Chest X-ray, AP view. Patient: 41 years old, sex M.
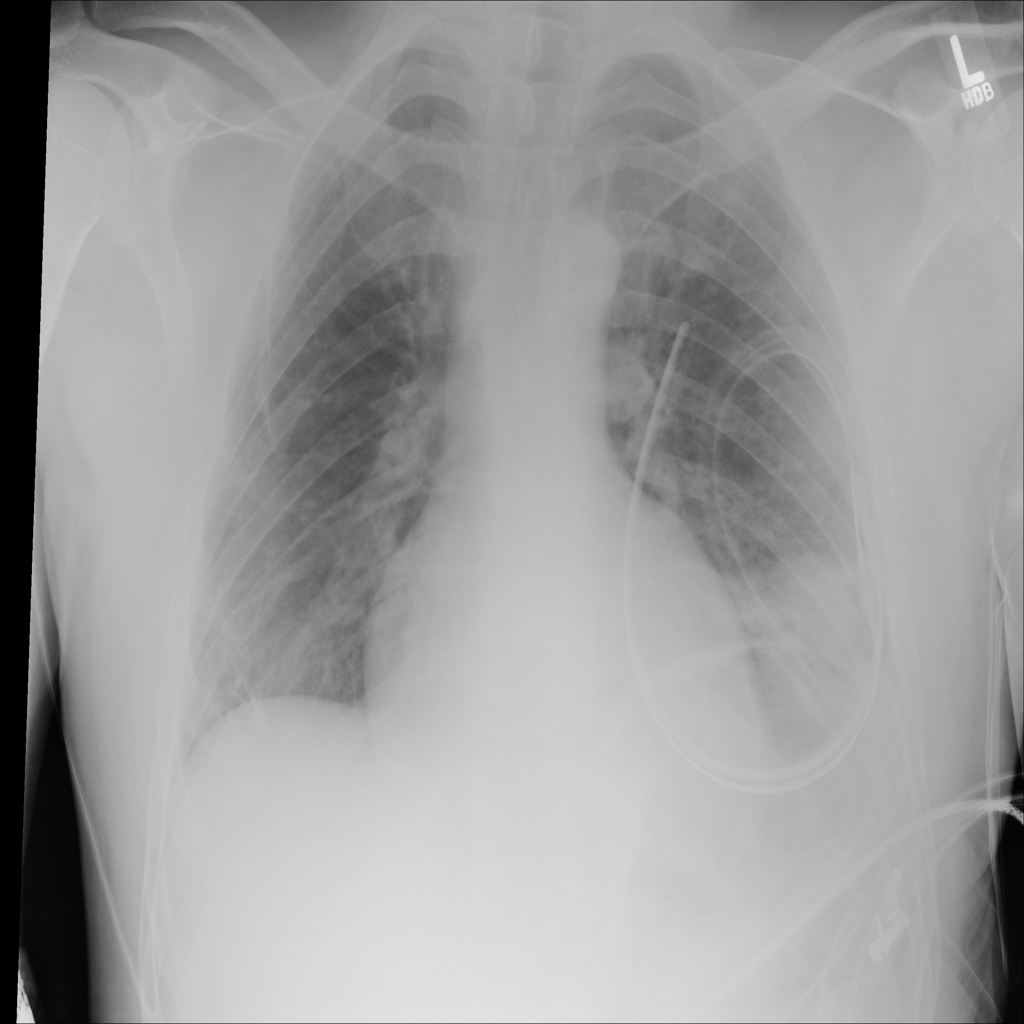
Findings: Atelectasis